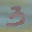
Label: 3